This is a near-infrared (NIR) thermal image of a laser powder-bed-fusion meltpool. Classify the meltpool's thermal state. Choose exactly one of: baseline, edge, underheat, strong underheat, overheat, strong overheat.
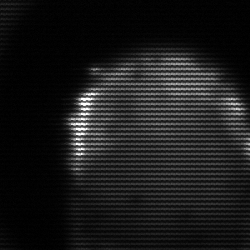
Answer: edge